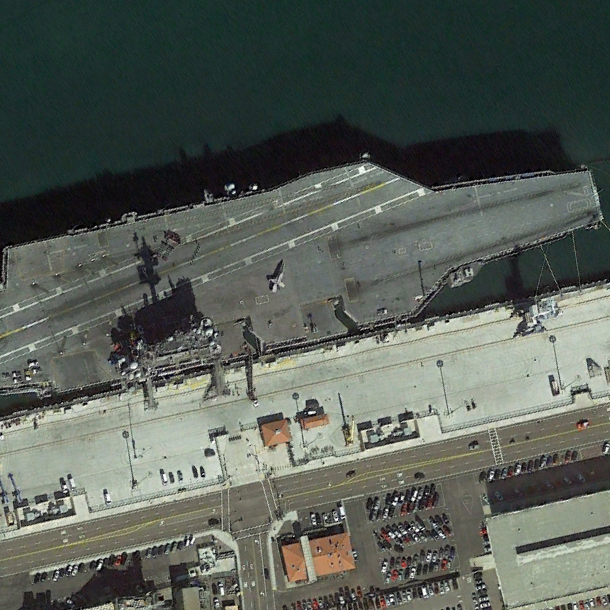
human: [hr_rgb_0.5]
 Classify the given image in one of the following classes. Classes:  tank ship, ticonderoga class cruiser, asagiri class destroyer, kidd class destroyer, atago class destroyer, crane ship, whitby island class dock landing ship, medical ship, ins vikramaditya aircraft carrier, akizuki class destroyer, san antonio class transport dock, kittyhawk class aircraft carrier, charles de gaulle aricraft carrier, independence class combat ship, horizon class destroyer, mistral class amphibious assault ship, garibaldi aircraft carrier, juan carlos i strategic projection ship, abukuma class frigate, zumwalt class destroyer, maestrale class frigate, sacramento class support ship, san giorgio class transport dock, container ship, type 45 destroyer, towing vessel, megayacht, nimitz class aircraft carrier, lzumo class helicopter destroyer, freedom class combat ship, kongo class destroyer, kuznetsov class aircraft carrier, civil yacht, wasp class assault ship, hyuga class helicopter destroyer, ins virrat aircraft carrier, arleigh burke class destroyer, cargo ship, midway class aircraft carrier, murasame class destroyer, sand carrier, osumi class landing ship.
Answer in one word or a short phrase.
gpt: Nimitz class aircraft carrier